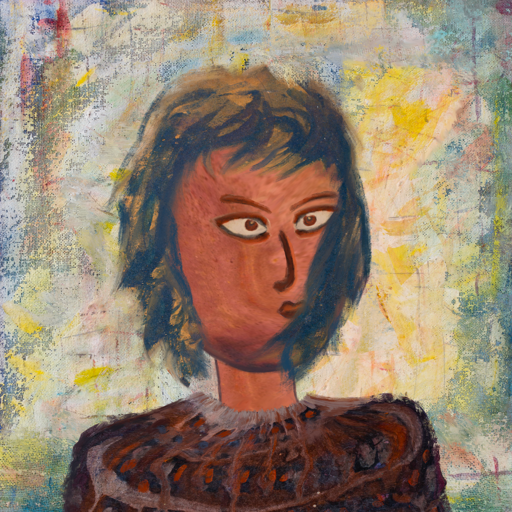
Background: Irani, Head And Neck Side: Mother_And_Son_Mother, Face Side: Roy_Bahadur, Bust: Hypocrite, Hair Side: In_The_Sun, Head Accessory: Blank, Second Necklace: Blank, Necklace: Blank, Baby: Blank